Question: I have a gridview inside a GridView cell as you can see on the image. I am trying to remove the 2 horizontal lines that are i believe are borders below the word has and beyond the word next.

'''
foreach (TableCell tc in e.Row.Cells)
{
tc.Attributes["style"] = "border-bottom-style:none";
tc.Attributes["style"] = "border-width:0px";
tc.Attributes["style"] = "border-top-style:none";
}
'''
But it doesnt works. Any Help?
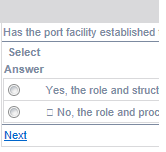
Answer: Add the following property to your GridView
'''
GridLines="None"
'''
This should remove all the borders.